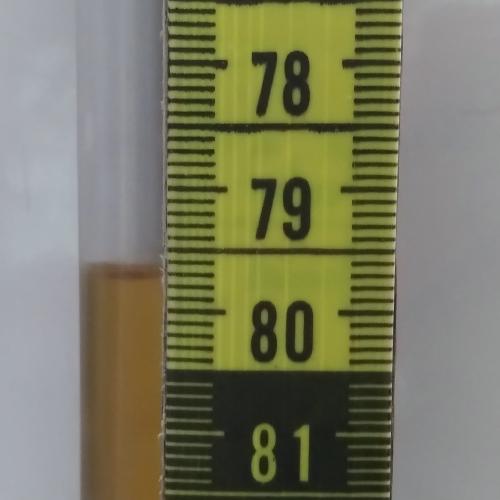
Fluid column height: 79.7 cm